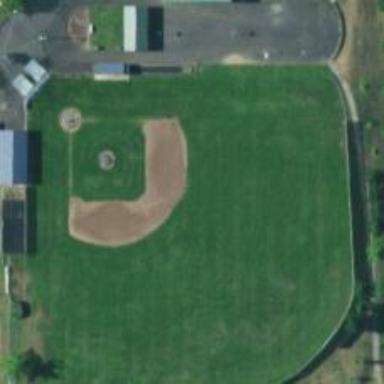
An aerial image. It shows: Baseball pitch for leisure land.